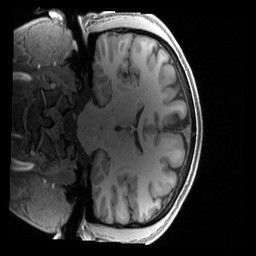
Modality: T1w
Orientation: coronal
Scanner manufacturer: siemens
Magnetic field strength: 3 T
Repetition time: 2.4 s
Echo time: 0.00222 s